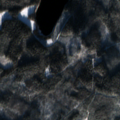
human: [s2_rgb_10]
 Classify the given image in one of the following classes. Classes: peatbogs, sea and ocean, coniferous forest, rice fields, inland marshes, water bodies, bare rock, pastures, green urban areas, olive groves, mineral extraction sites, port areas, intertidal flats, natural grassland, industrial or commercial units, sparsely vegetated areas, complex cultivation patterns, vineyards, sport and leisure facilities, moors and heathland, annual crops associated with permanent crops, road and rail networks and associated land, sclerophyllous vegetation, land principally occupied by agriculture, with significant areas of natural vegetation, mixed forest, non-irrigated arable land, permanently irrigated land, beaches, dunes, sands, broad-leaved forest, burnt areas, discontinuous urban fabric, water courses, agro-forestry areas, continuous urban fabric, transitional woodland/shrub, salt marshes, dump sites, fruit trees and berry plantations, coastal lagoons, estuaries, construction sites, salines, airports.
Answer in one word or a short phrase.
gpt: coniferous forest, mixed forest, transitional woodland/shrub